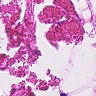
Metastatic tissue present: no